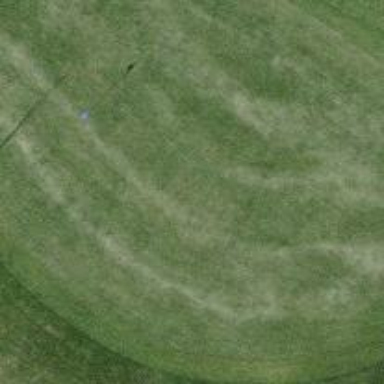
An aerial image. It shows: Green golf area with grass land use.